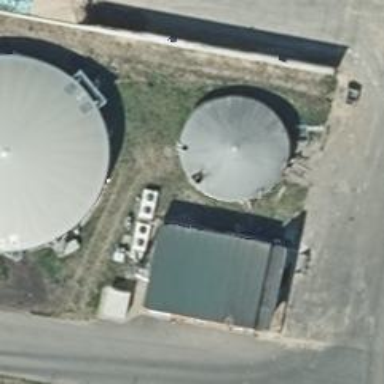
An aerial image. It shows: Storage tank with man-made structure.